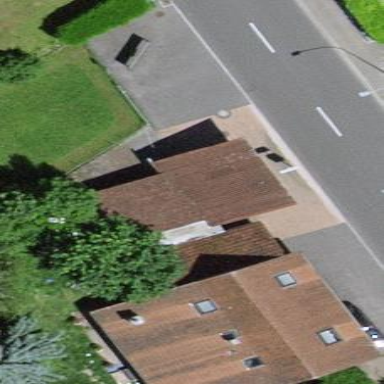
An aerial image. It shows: Residential building with fuel amenity.